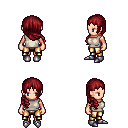
a pixel art fantasy rpg character, female body template, human, light skin, white sleeveless shirt, gold greaves, brunette right-swept hairstyle, metal boots, four views (front, back, left, right), 2x2 character sprite sheet, small pixel art, hard edges, no anti-aliasing